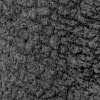
Atmospheric dust classification: not_dusty